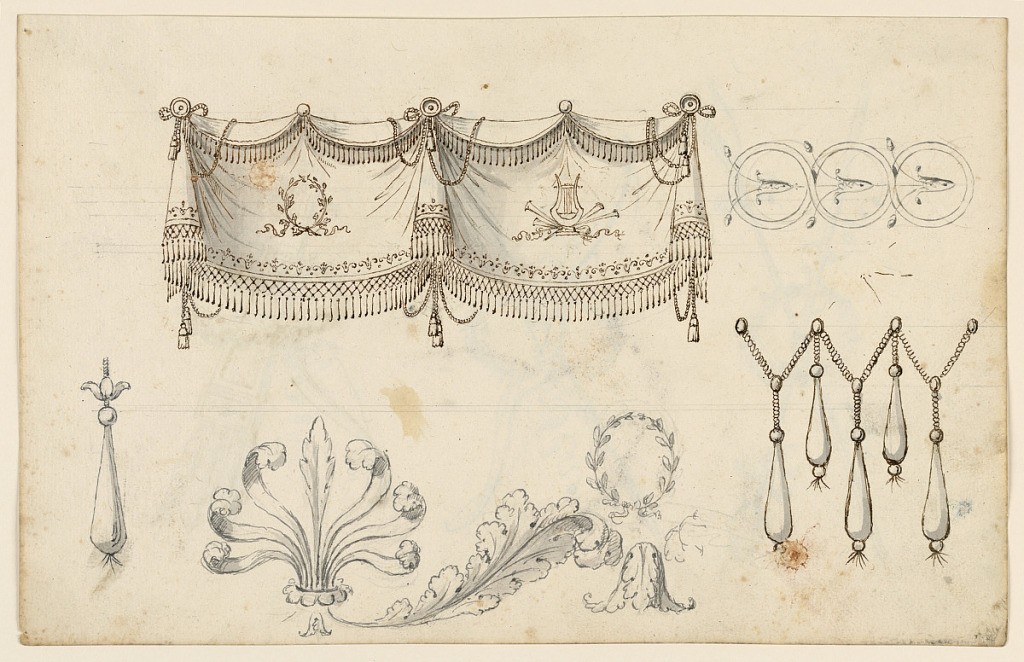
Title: Project for Drapery
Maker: Romolo Achille Liverani, Italian, 1809 - 1872
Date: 1809–1872
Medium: Pen and ink, brush and grey watercolor, pencil on paper
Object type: Drawing
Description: Horizontal rectangle showing design for drapery with magnified view of pendant details.